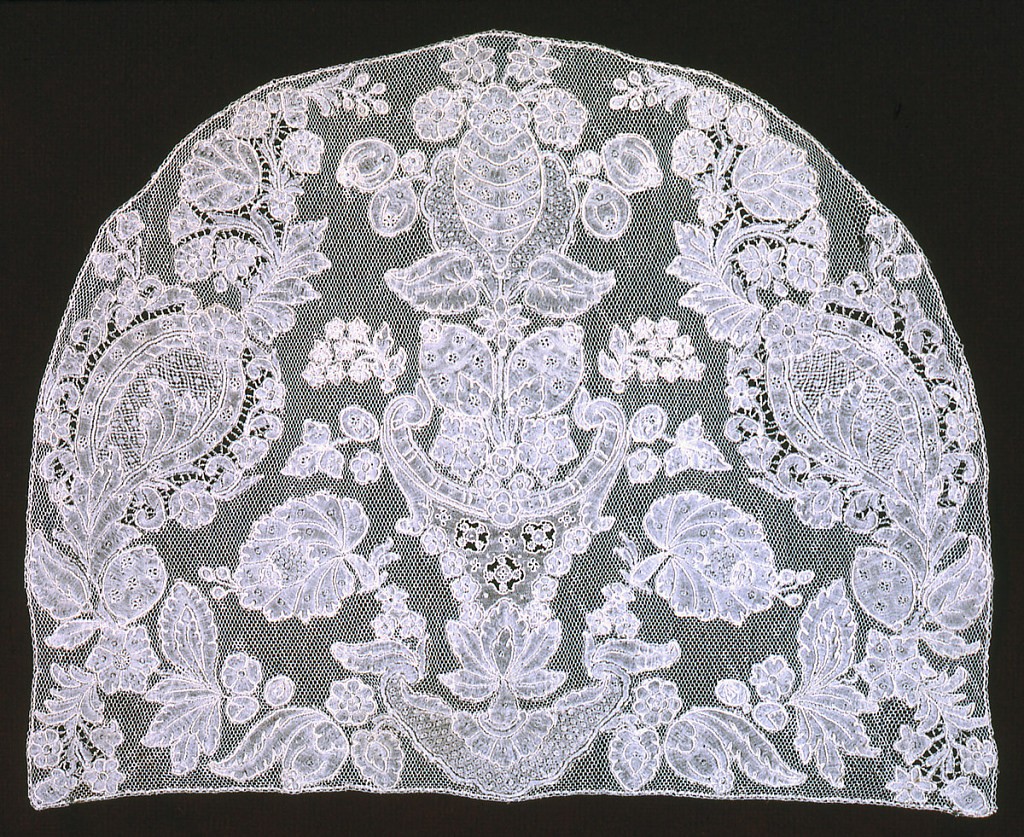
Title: Cap crown
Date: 1700–1750
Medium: linen Technique: bobbin lace, Brussels style
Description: Cap crown with a central design of a vase surrounded by elaborate stylized floral and foliated forms.